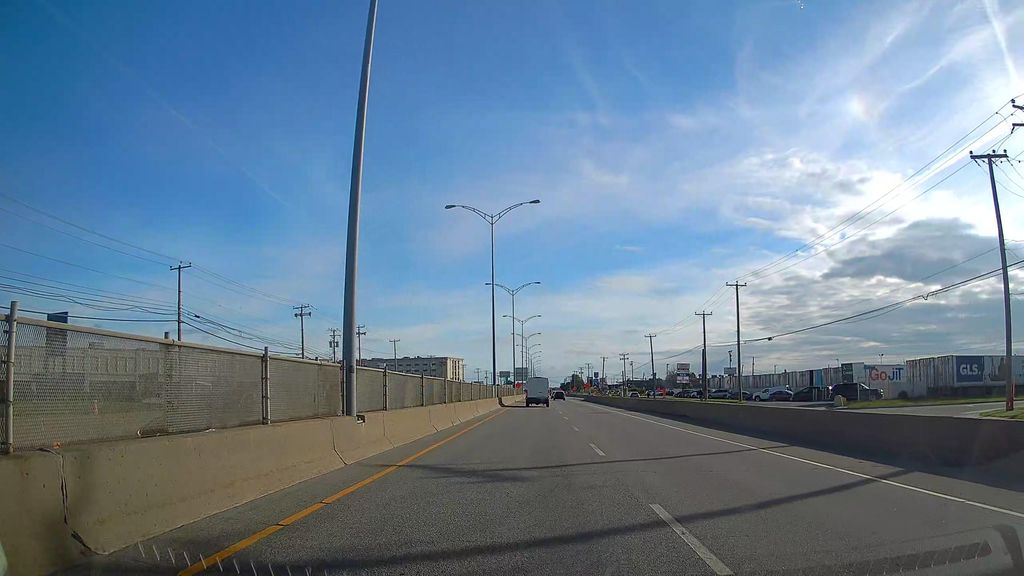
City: montreal